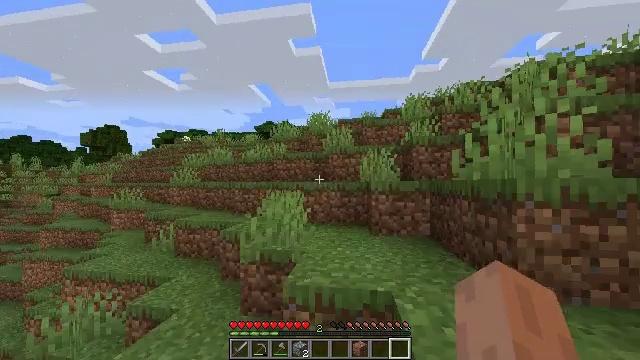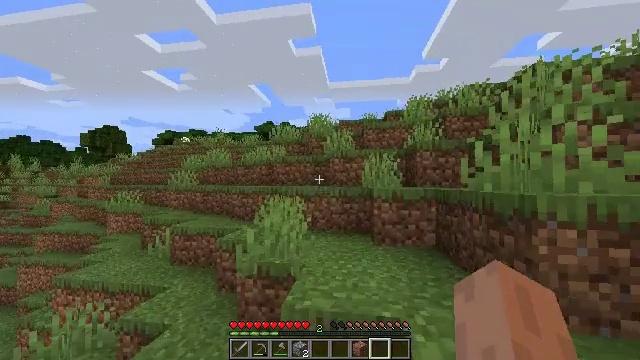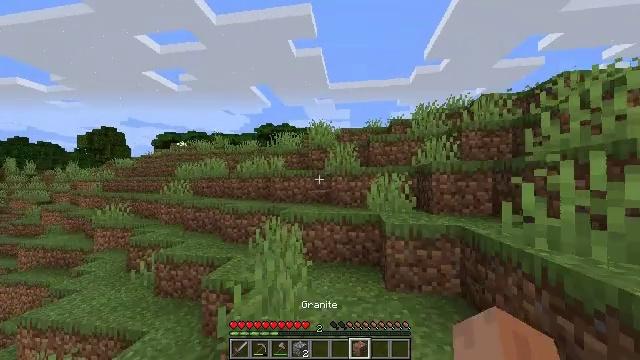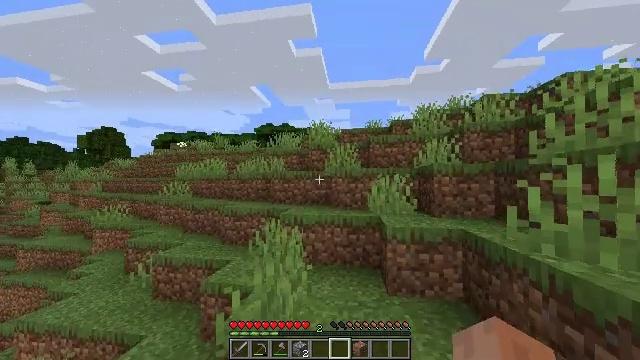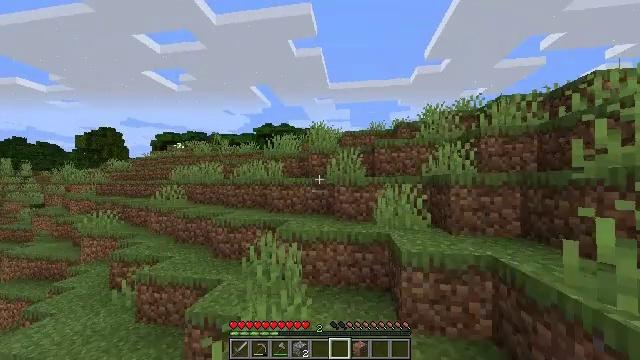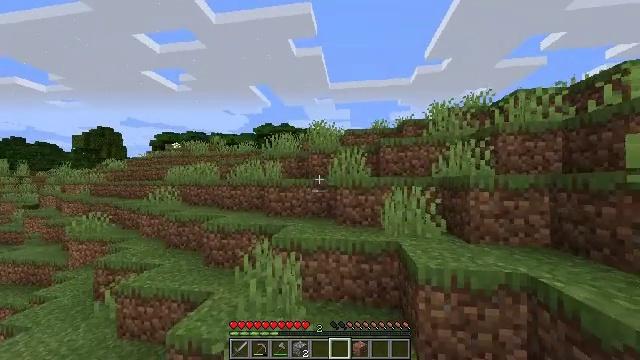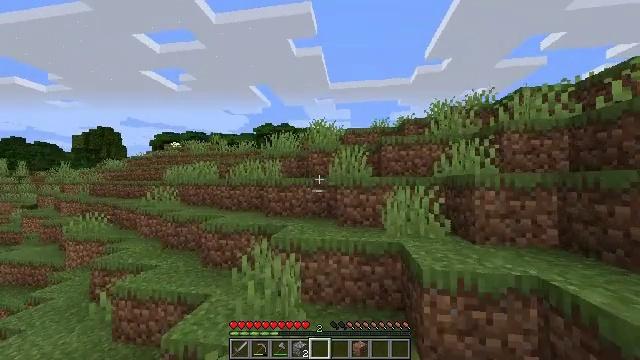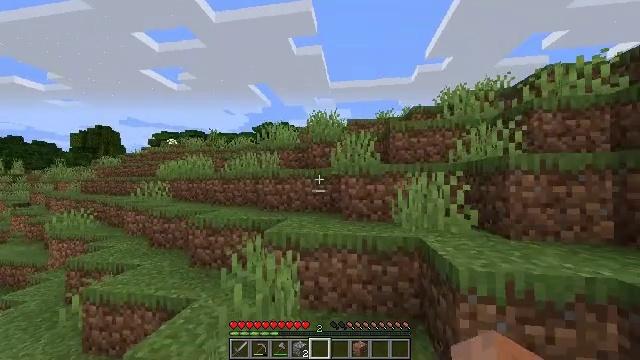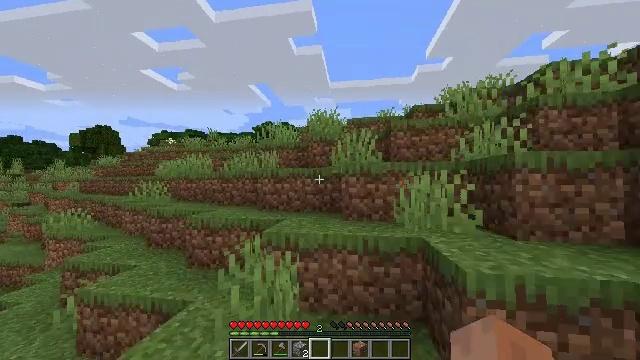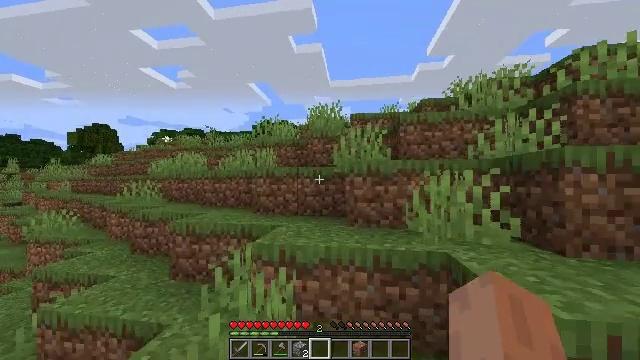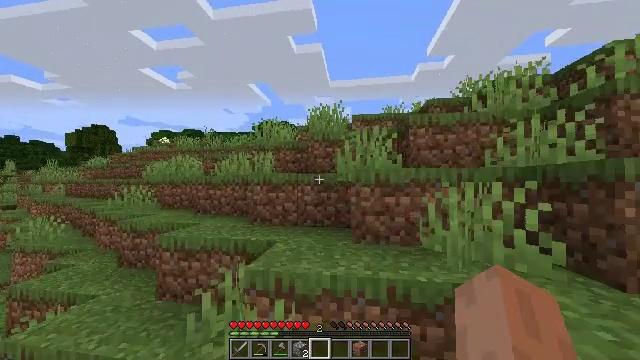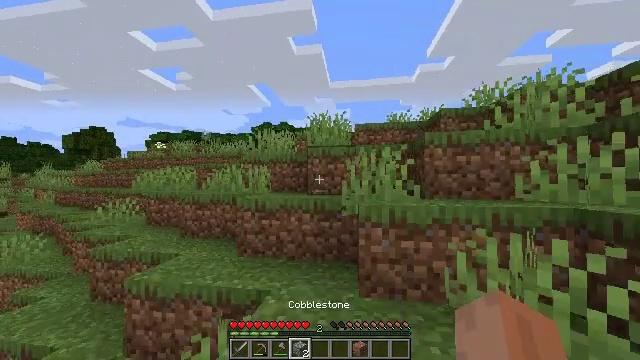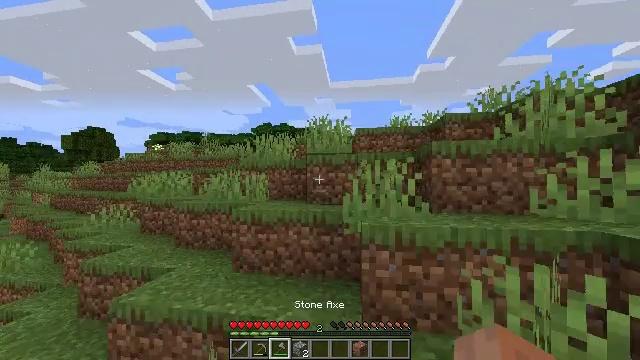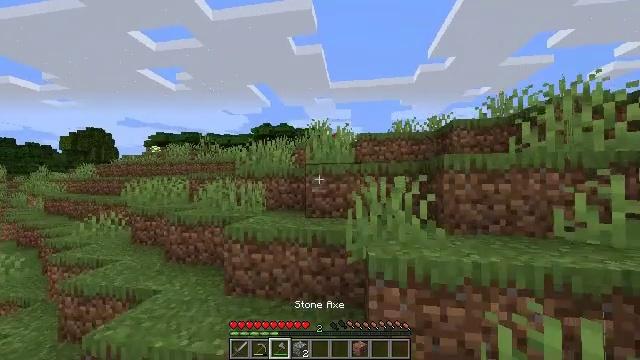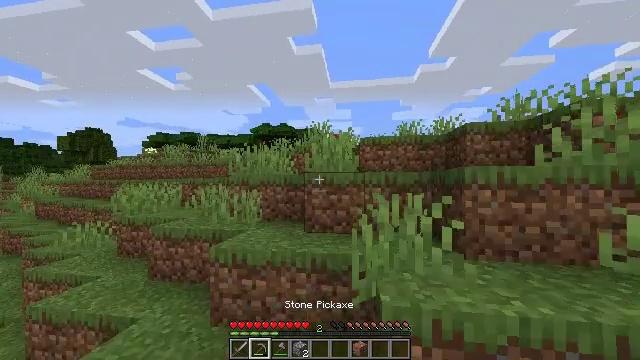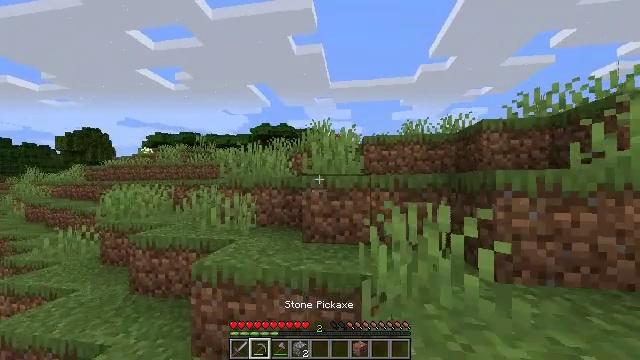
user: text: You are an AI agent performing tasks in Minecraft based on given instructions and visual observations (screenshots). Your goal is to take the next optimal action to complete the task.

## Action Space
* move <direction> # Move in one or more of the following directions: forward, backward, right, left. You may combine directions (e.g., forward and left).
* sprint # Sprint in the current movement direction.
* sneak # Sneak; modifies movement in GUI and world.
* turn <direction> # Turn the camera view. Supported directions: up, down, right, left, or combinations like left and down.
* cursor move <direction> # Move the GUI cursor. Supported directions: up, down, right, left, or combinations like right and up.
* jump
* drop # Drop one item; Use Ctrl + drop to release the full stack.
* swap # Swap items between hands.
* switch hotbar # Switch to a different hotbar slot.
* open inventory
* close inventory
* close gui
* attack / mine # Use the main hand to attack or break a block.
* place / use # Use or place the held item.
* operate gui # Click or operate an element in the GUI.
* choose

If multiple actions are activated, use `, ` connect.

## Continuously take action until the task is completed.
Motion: motion action
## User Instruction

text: Hunt animals.
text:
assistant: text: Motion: move forward, sprint, jump
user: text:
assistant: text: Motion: move forward, sprint, jump
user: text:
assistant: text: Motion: move forward, sprint, jump
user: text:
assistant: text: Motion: move forward, sprint, jump
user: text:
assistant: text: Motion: move forward, sprint, jump
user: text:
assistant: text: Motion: move forward, sprint, jump
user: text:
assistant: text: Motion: move forward, sprint, jump
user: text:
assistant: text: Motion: move forward, sprint, jump
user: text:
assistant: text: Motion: move forward, sprint, jump
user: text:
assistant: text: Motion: move forward, sprint, jump
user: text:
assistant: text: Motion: move forward, sprint, jump
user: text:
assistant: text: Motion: move forward, sprint, jump
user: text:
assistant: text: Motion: move forward, sprint, jump
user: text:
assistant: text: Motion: move forward, sprint, jump
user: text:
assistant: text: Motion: move forward, sprint, jump
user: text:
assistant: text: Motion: move forward, sprint, jump
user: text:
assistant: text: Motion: move forward, sprint, jump
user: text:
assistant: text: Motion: move forward, sprint, jump
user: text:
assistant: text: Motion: move forward, sprint, jump
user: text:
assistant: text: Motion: move forward, sprint, jump
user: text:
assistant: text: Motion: move forward, sprint, jump
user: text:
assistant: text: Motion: move forward, sprint, jump
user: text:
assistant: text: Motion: move forward, sprint, jump
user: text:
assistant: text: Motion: move forward, sprint, jump
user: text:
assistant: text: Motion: move forward, sprint, turn left, jump
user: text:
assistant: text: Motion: move forward, sprint, turn left, jump
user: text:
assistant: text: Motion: move forward, sprint, turn left, jump
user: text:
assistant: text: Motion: move forward, sprint, turn left and down, jump
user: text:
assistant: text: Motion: move forward, sprint, jump
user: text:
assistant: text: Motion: move forward, sprint, jump